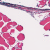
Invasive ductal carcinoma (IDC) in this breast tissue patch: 0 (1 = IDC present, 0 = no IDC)